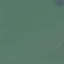
Land use / land cover class: SeaLake